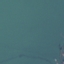
Land use / land cover class: SeaLake